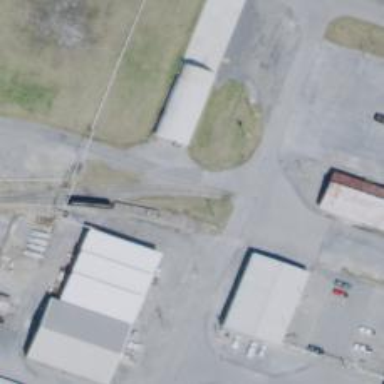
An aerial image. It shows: Railway spur service.